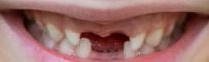
Condition: hypodontia